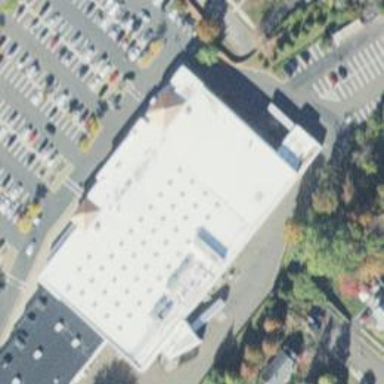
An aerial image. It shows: Supermarket.